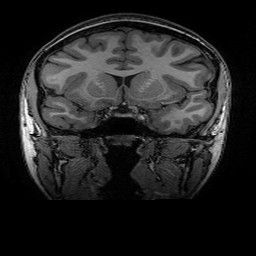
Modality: T1w
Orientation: sagittal
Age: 19
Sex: female
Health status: healthy
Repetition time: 2.53 s
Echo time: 0.0034 s